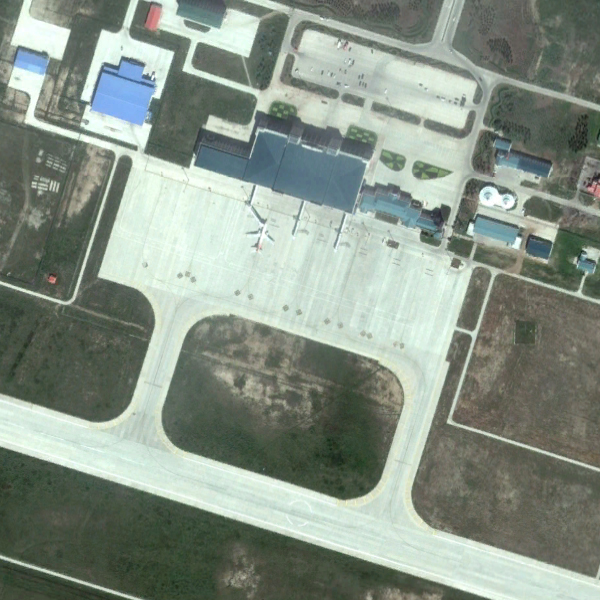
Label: Airport